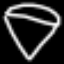
Label: diamond